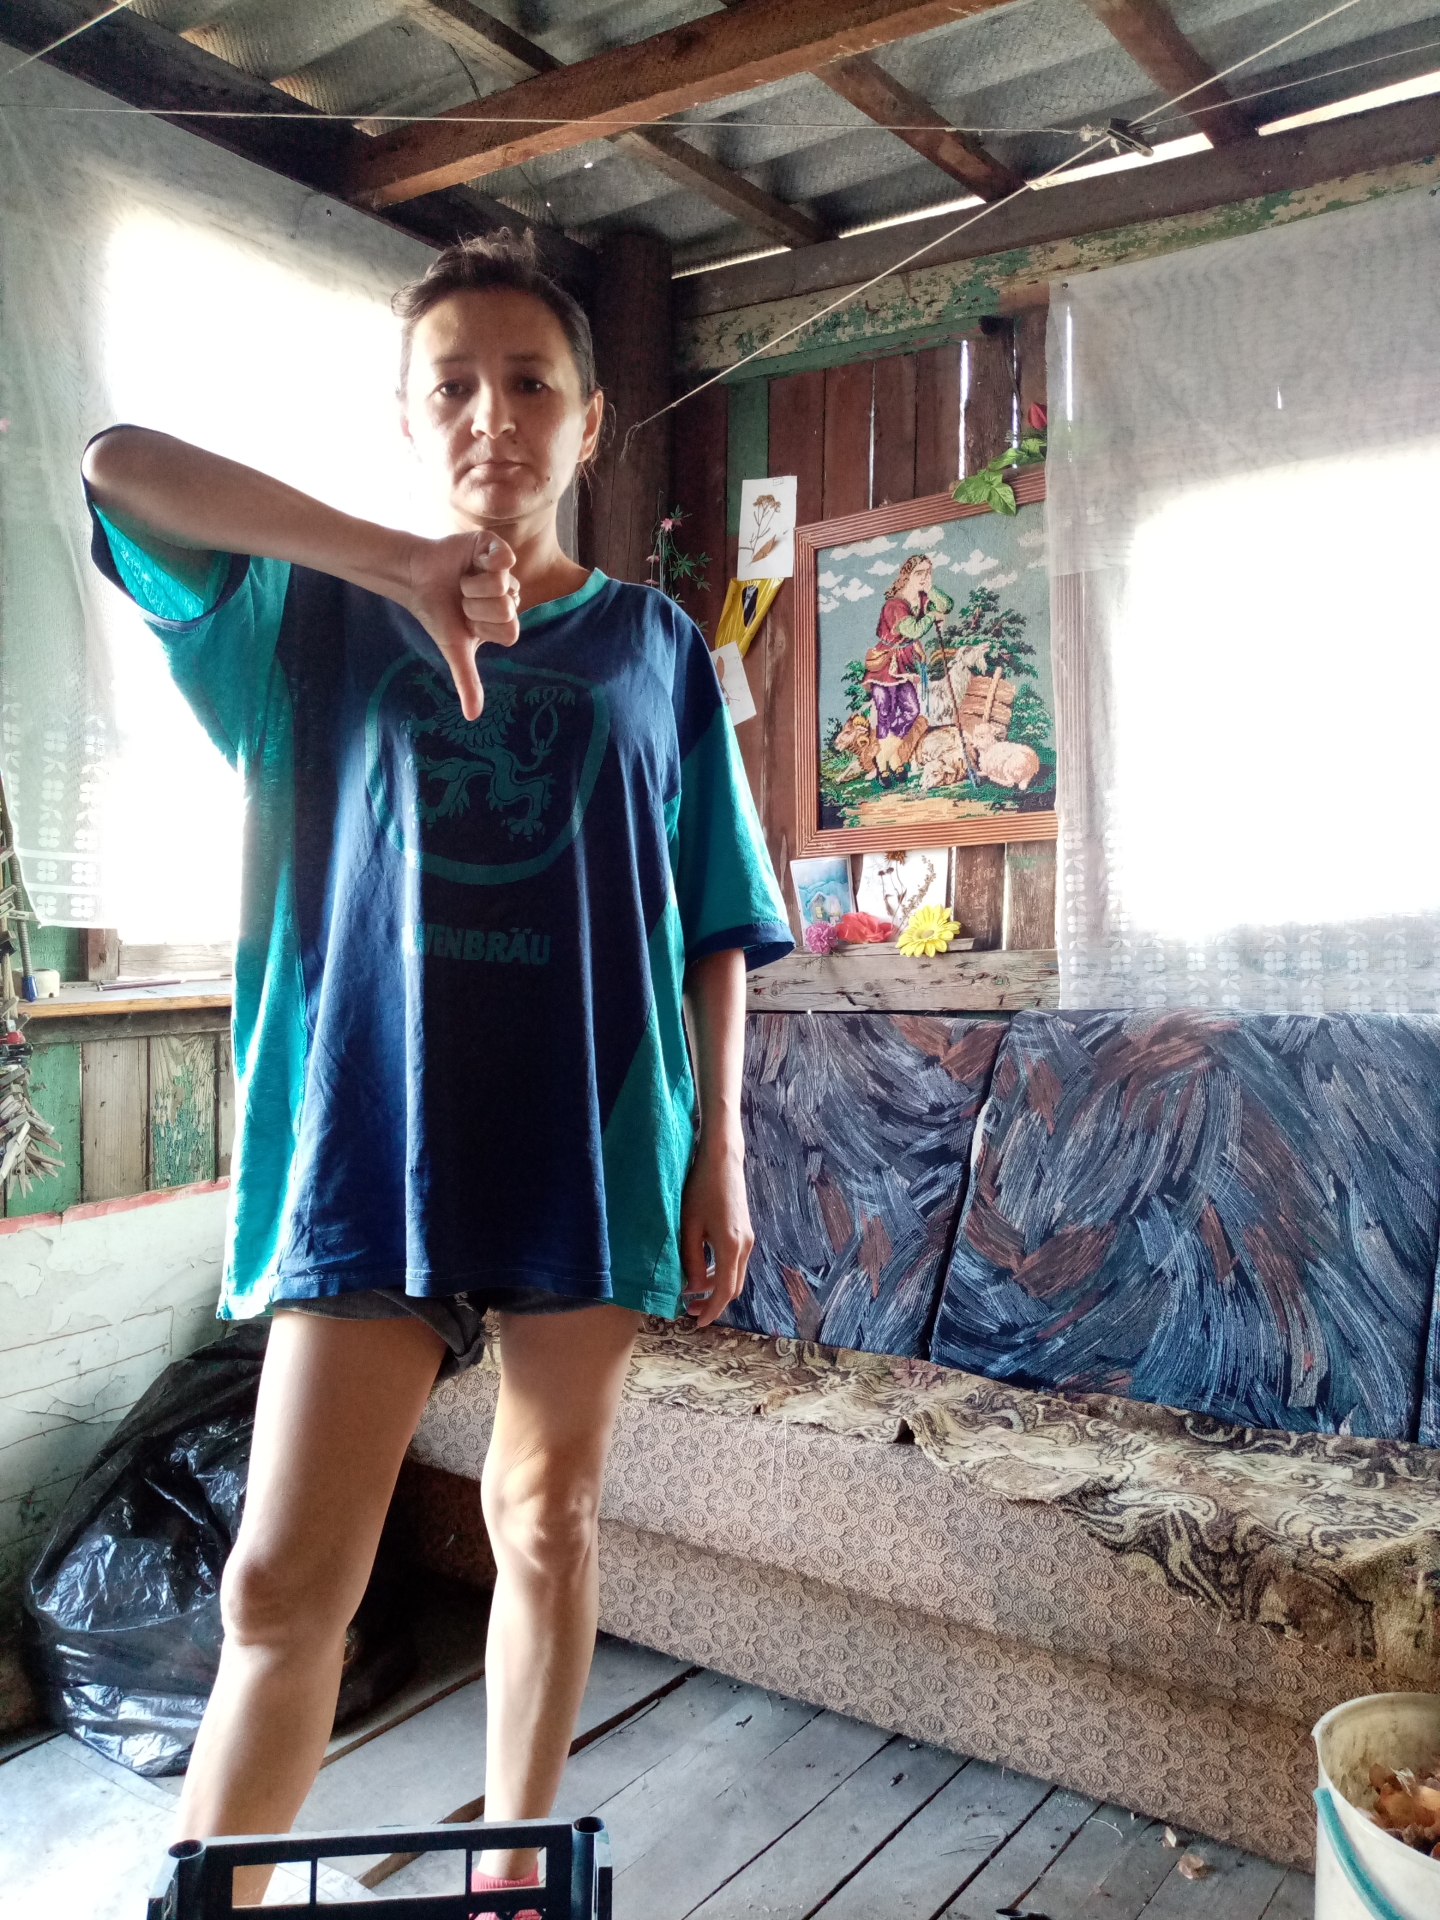
Label: noise